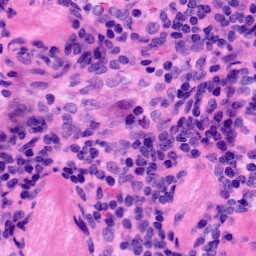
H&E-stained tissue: LymphNode